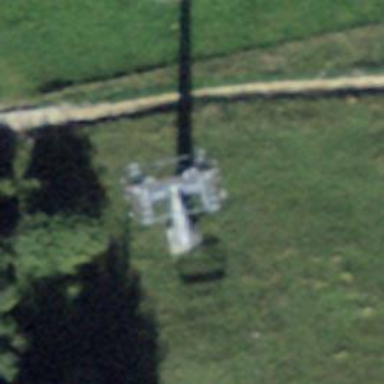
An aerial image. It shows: Pylon used for aerialway.